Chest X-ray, AP view. Patient: 36 years old, sex F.
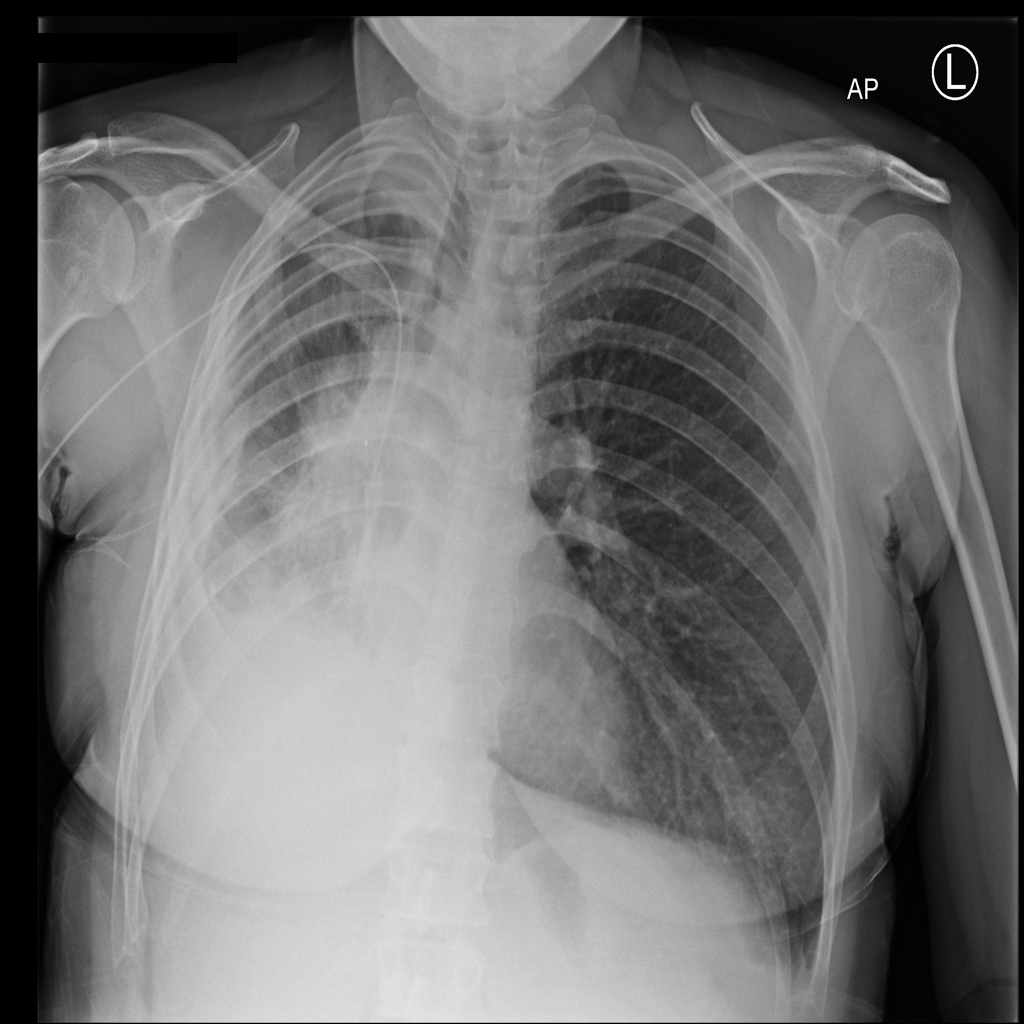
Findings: Infiltration